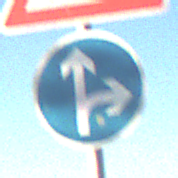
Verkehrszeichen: VorgeschriebeneFahrtrichtungGeradeausOderRechts
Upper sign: Arbeitsstelle
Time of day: SunriseSunset
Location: Outdoor (Nature)
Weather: Clear
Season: NotSpecified
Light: Natural